Field crop: maize
Growth stage: 1
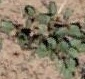
Species: convolvulus